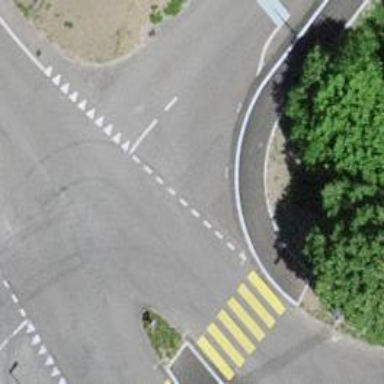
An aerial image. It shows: Road with "give way" sign.